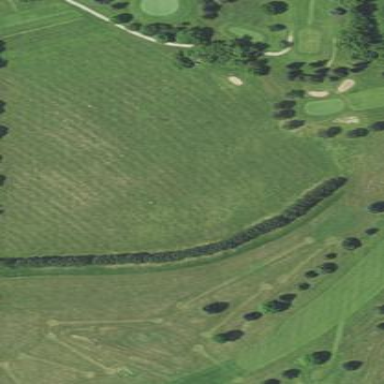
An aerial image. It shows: Golf driving range situated on grass pitch.